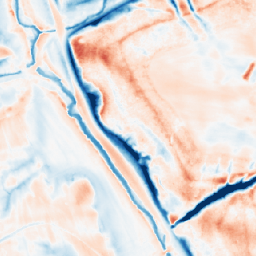
Category: multiscale
Decomposition family: dog_multiscale
Decomposition parameters: sigma_ratio: 2
n_scales: 4
base_sigma: 0.5
Upsampling method: nearest
Upsampling parameters: scale: 4
Upsampling scale: 4